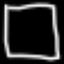
Label: square